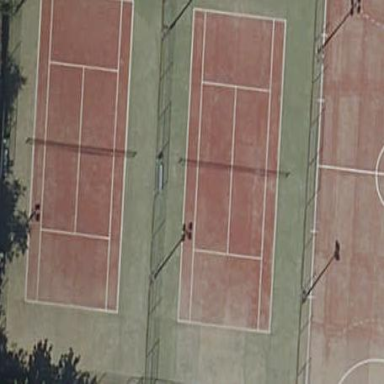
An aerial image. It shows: Concrete tennis court within leisure land pitch.